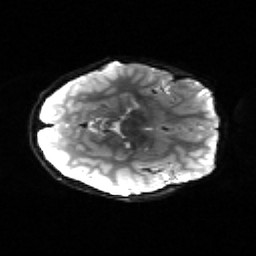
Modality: sbref
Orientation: axial
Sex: male
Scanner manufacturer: siemens
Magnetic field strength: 3 T
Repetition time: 5 s
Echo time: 0.071 s